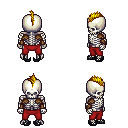
a pixel art fantasy rpg character, male body template, skeleton, leather shoulder armor, red pants, blonde mohawk hairstyle, leather bracers, ghillies, four views (front, back, left, right), 2x2 character sprite sheet, small pixel art, hard edges, no anti-aliasing